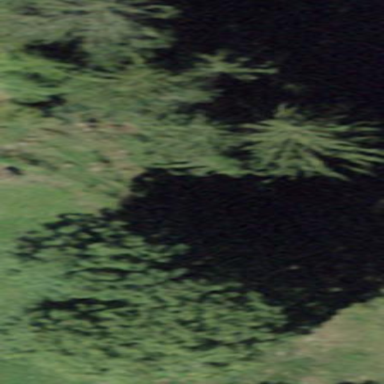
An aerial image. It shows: Forest area.